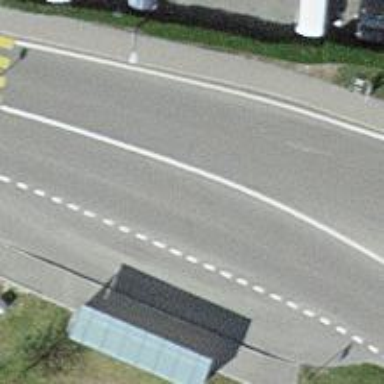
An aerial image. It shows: Public transport stop position.